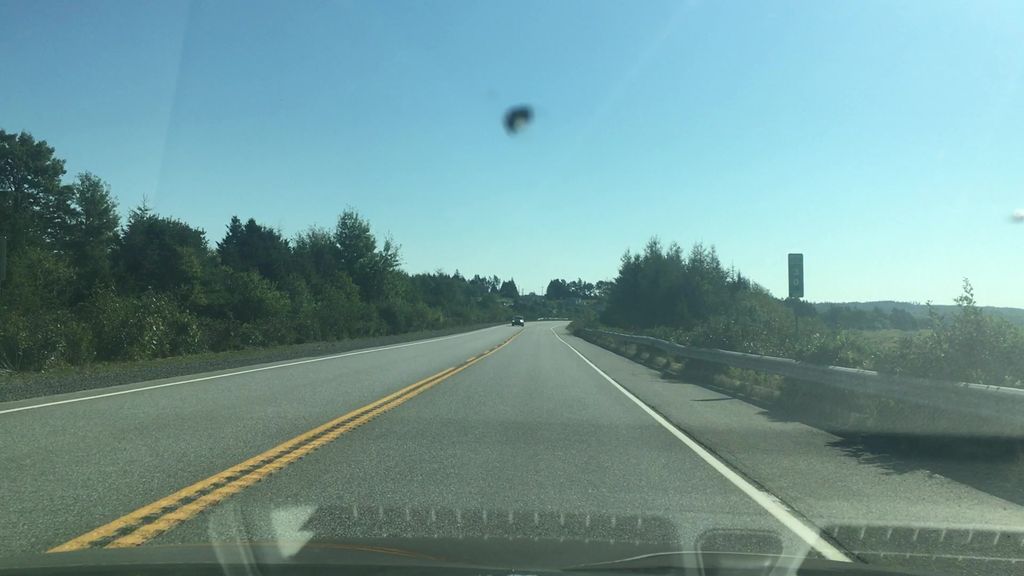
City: halifax